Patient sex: M
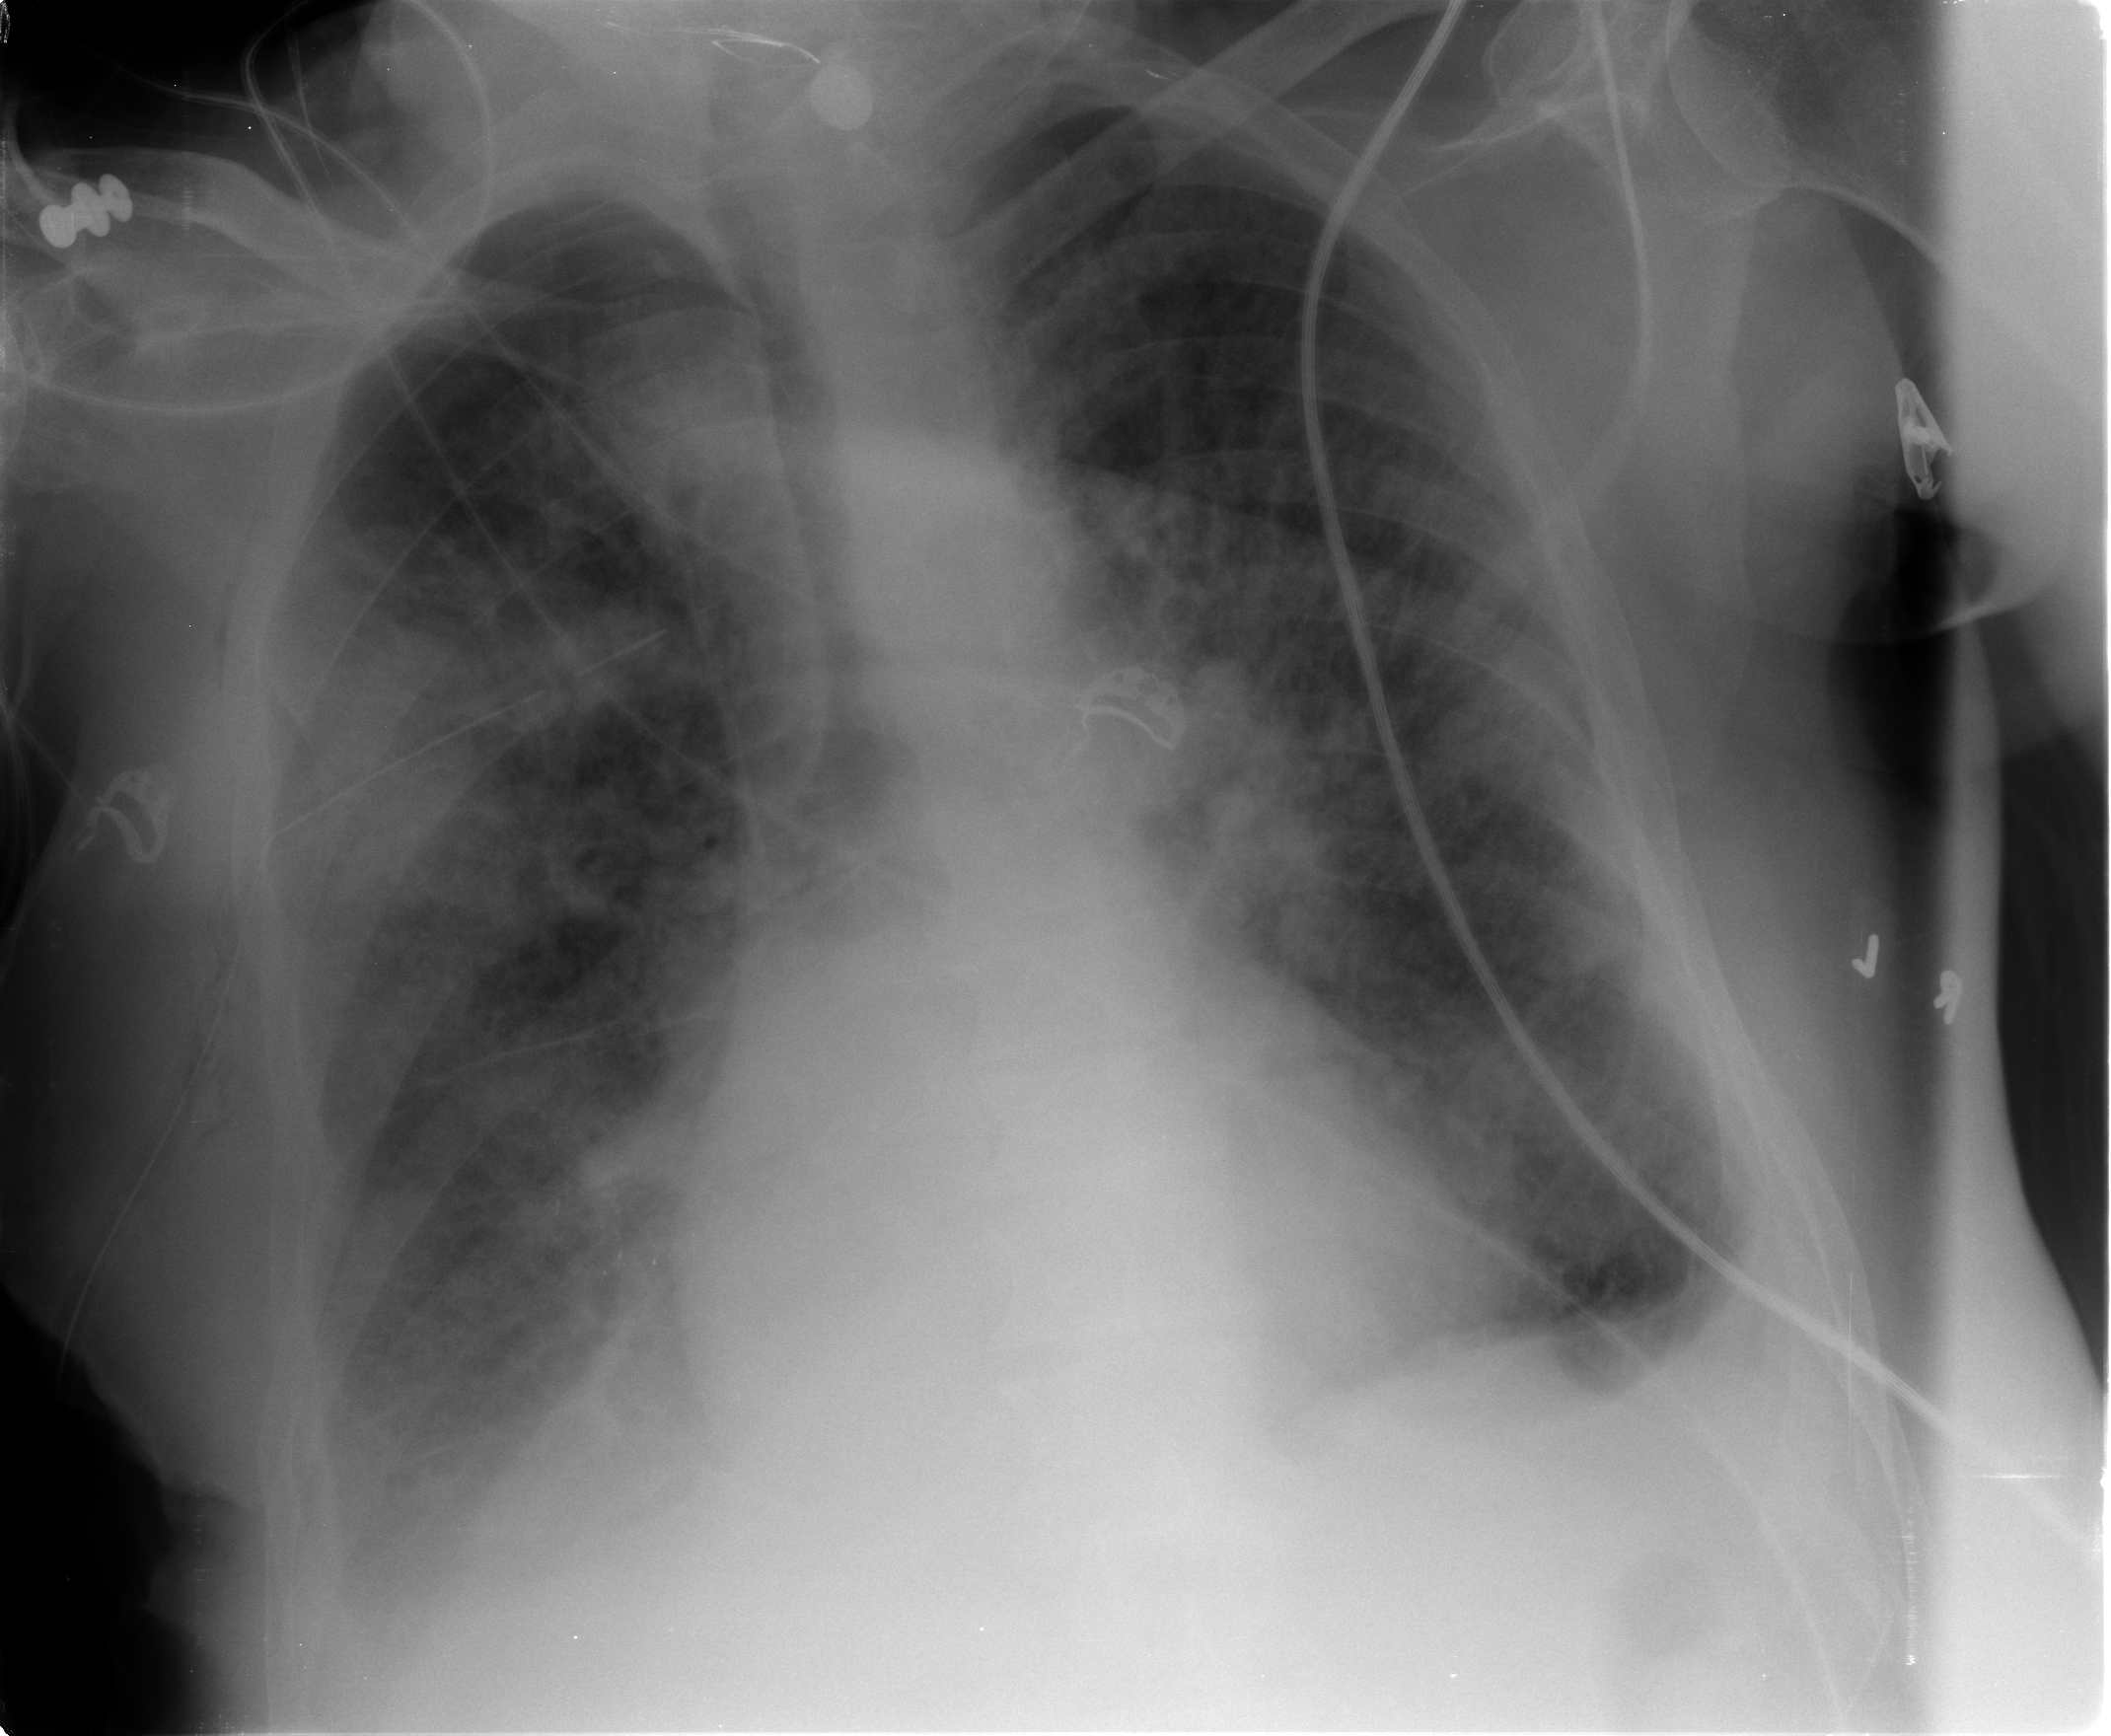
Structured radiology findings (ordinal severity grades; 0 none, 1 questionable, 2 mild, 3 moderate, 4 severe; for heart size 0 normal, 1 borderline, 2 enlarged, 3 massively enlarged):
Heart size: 0
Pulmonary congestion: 3
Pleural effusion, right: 2
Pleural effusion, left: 2
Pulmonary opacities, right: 2
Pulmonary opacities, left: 2
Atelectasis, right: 3
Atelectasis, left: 3